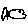
Label: fish